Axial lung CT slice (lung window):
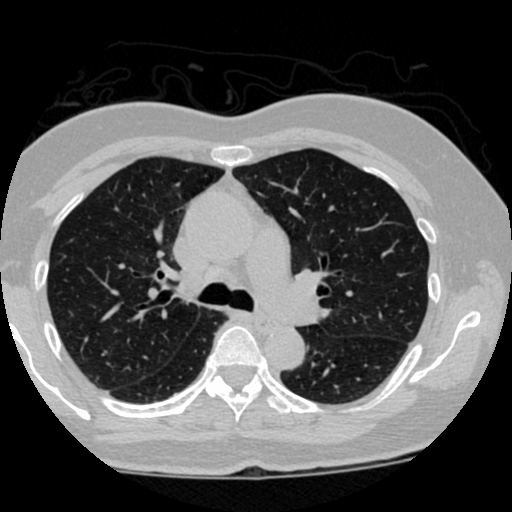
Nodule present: no